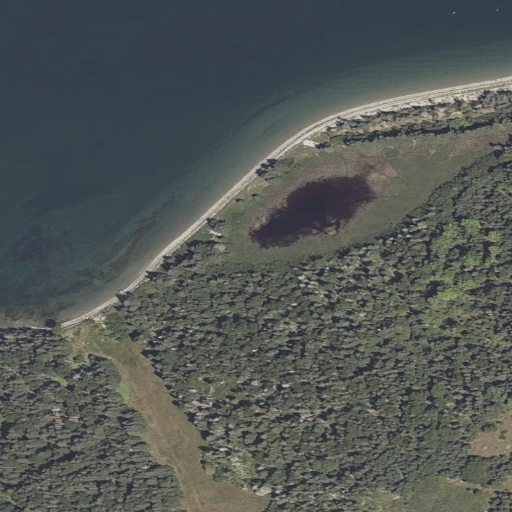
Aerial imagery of beach in Maine named The Brook Beach containing open water, evergreen forest, herbaceous wetlands, mixed forest, woody wetlands, and barren land